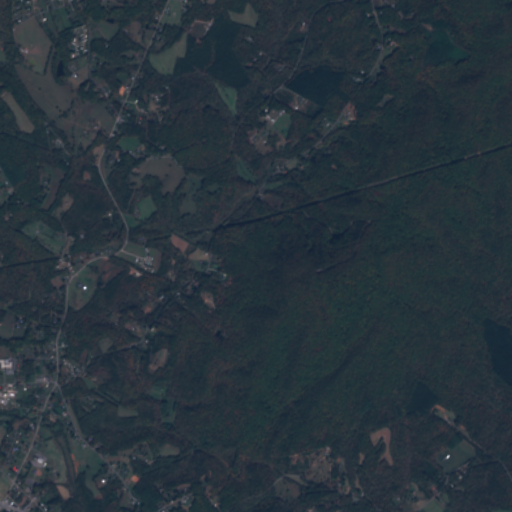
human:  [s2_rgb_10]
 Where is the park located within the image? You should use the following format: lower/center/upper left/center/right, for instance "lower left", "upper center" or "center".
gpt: The park is located in the lower left of the image.
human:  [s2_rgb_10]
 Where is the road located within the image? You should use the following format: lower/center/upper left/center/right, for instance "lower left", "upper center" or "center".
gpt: There is no road in the image.